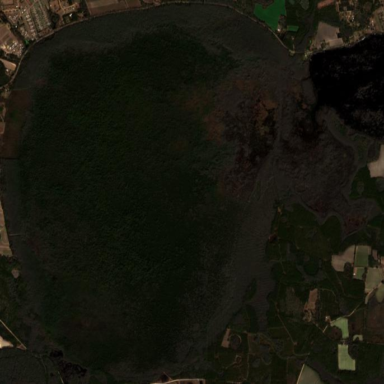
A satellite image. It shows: Swampy wetland area.